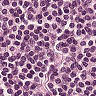
Metastatic tissue present: no